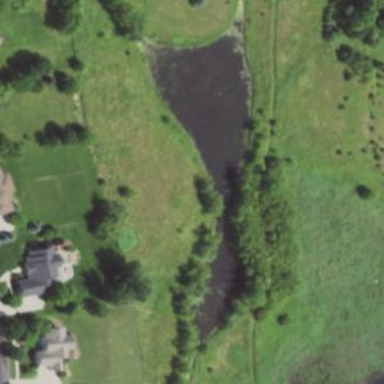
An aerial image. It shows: Serene pond surrounded by nature.